Interaction volume radius: 5 \u00c5
Interaction volume height: 10 \u00c5
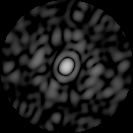
Disorder parameter: 0.8967